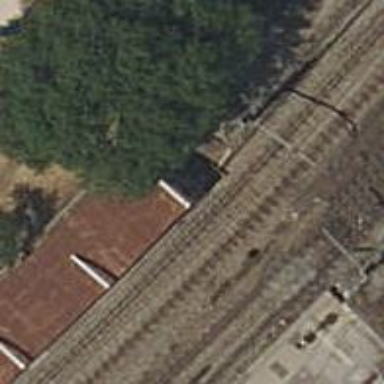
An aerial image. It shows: Platform in tunnel for public transport railway.